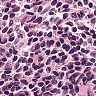
Metastatic tissue present: no